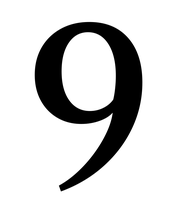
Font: LibreCaslonText_Regular